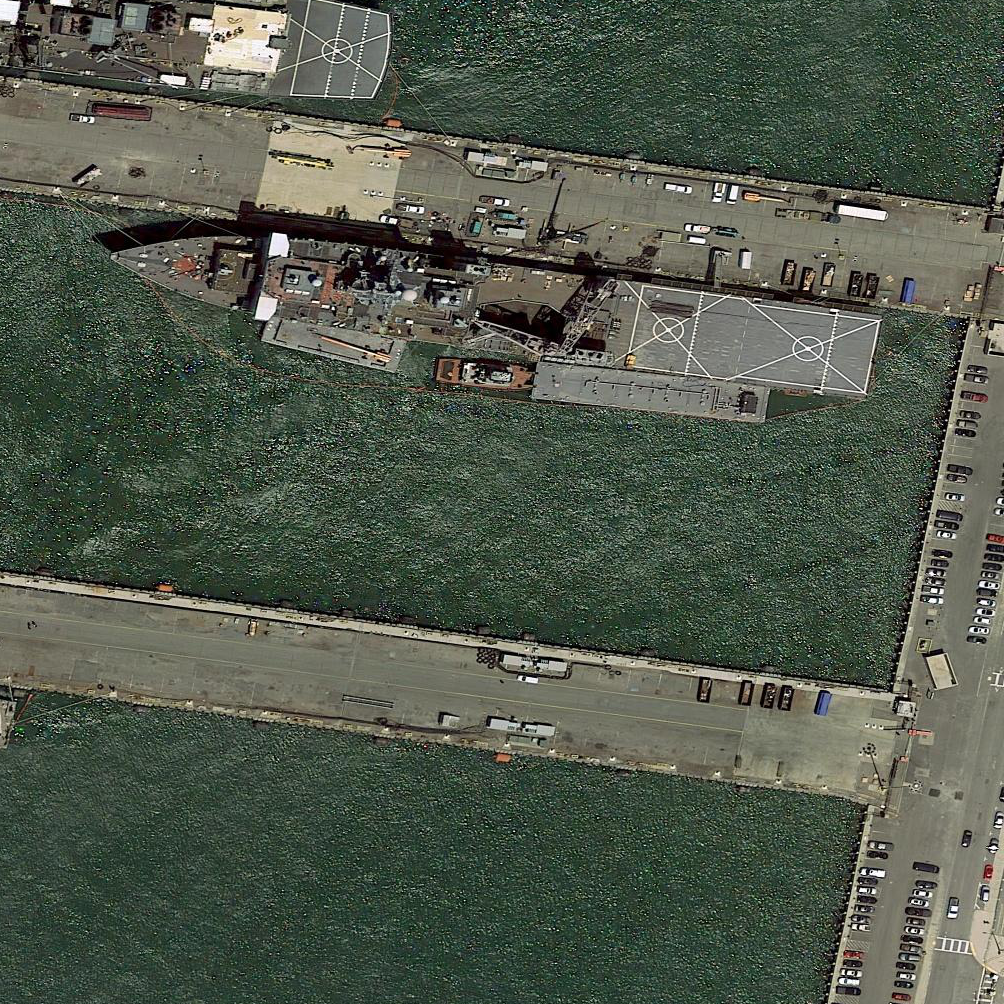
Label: combat